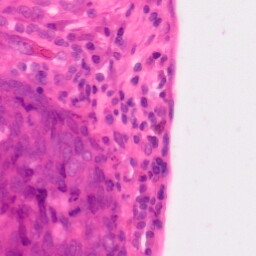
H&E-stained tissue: Colon